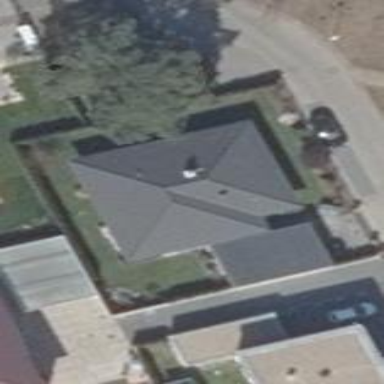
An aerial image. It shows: Residential building with hipped roof.